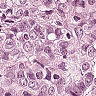
Metastatic tissue present: yes